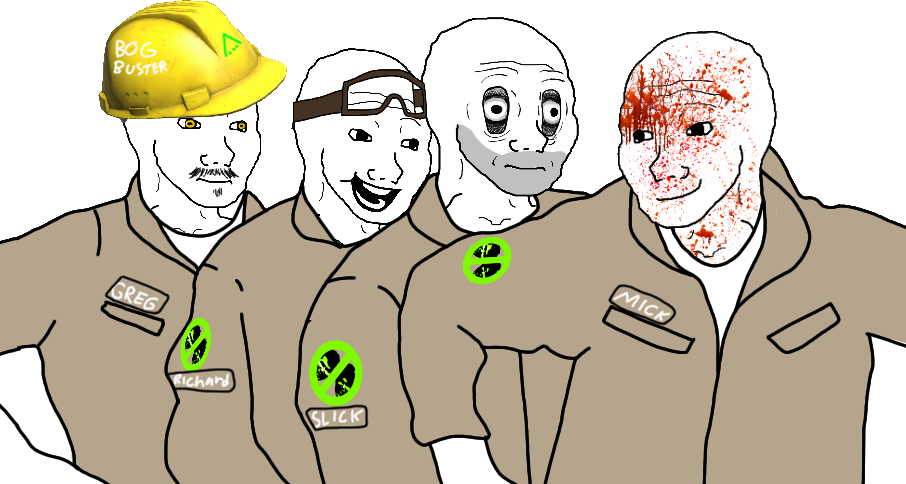
Label: 5_Bloomer